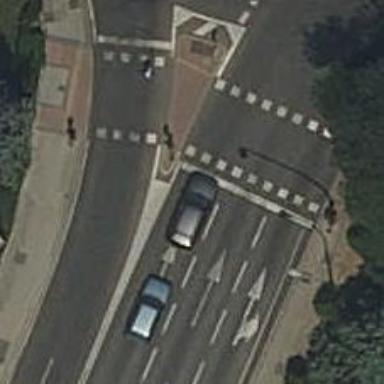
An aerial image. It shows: Road with traffic signals.